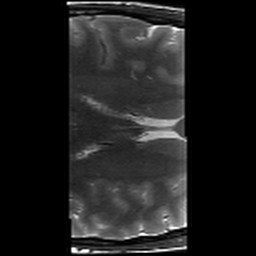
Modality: T2w
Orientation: axial
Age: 24
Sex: female
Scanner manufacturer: siemens
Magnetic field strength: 3 T
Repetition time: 8.02 s
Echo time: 0.08 s